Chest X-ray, AP view. Patient: 71 years old, sex M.
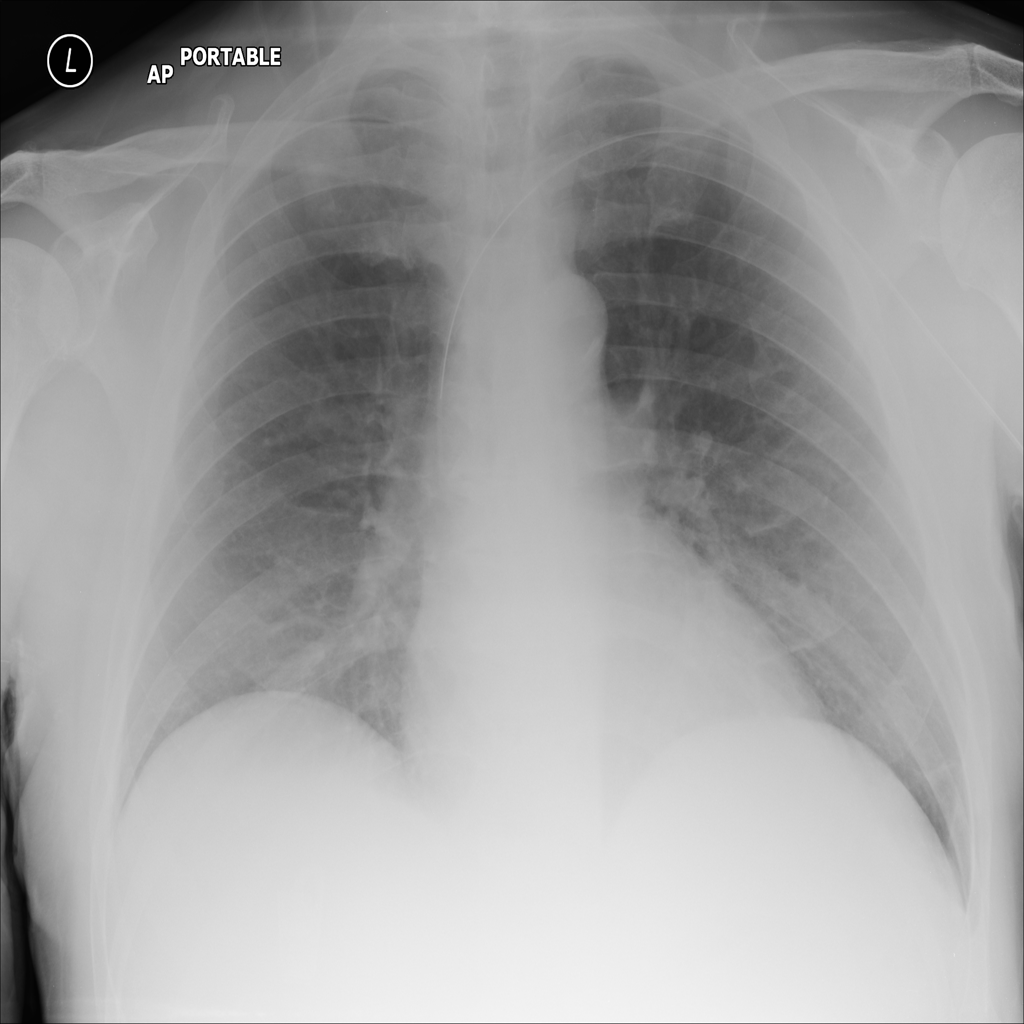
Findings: No Finding